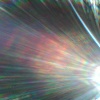
Label: sunburn